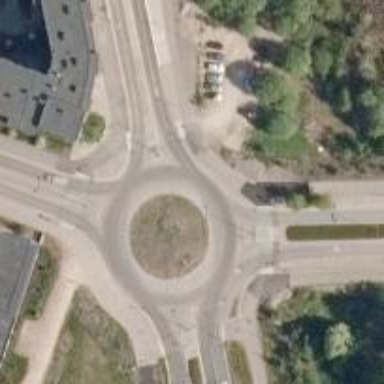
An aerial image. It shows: Tertiary road with asphalt surface leading to roundabout junction.